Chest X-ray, AP view. Patient: 44 years old, sex M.
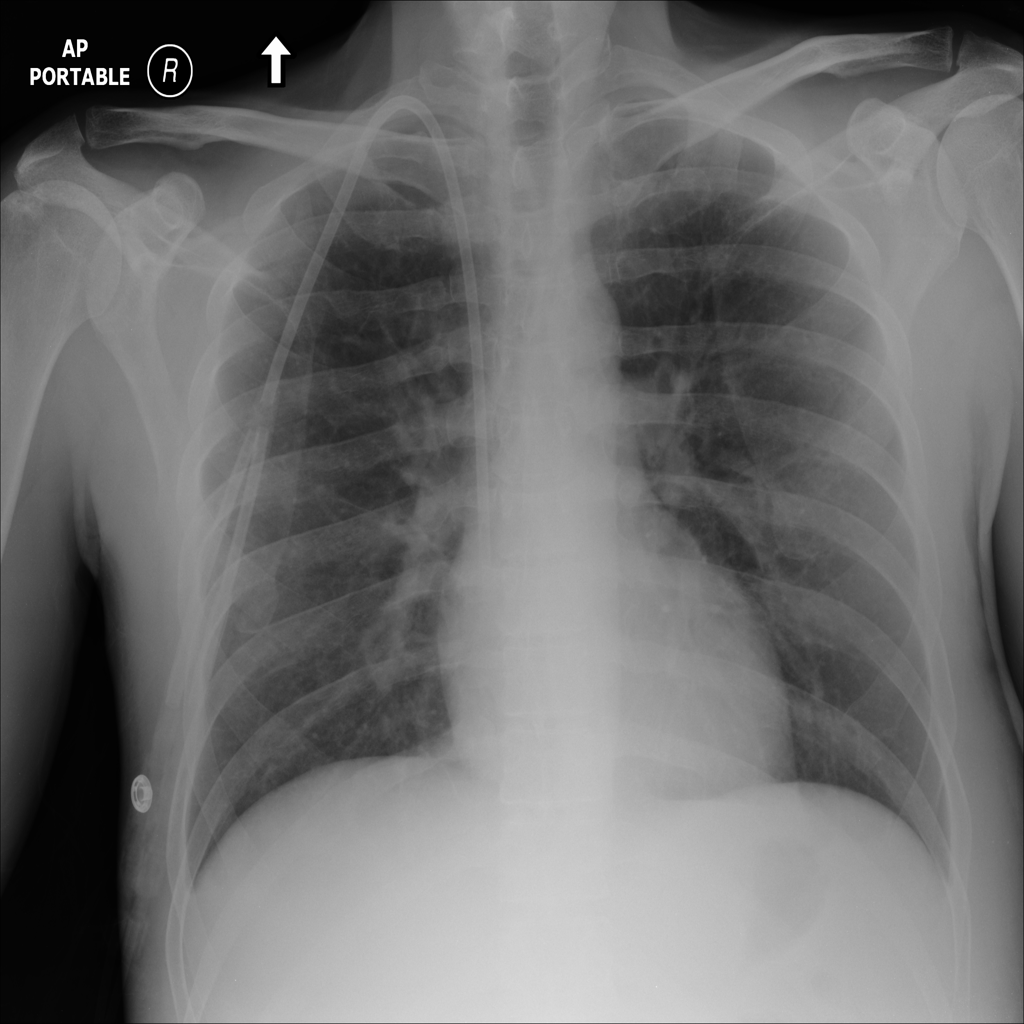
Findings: Edema, Effusion